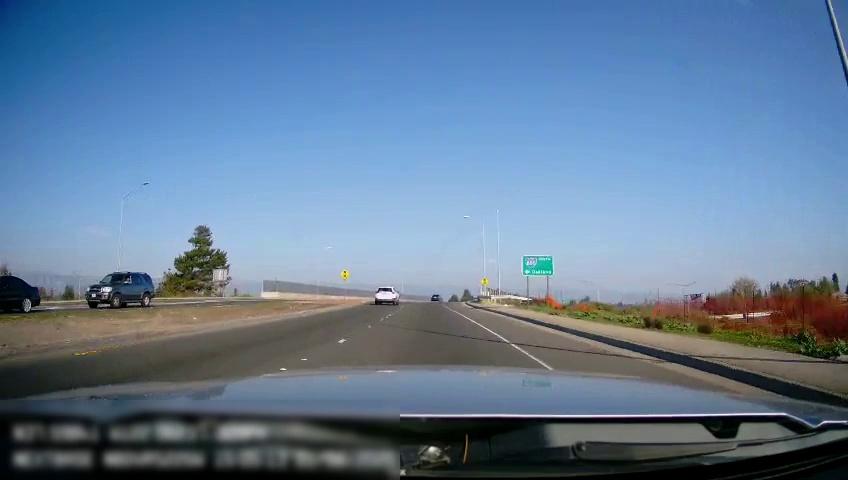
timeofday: Day
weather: Sunny
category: Drivable Space
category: Drivable Space
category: Vehicles | SUV
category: Vehicles | Car
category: Vehicles | Car
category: Vehicles | SUV
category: Lanes | Alternate Lane
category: Lanes | Current Lane
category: Lanes | Opposite Lane
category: Traffic | Signs
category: Traffic | Signs